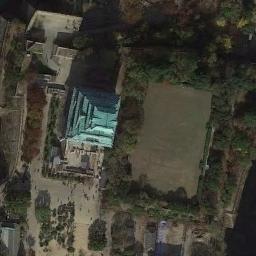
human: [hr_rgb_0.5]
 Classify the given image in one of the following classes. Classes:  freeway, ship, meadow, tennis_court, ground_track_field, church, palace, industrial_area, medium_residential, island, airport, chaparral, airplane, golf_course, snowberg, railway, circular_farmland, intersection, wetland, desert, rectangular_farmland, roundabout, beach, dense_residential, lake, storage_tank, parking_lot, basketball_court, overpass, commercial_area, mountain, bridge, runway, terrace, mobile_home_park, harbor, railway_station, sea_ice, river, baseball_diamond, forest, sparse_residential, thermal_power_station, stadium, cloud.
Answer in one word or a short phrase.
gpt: palace